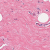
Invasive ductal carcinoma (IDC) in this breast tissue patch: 0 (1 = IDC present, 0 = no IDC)